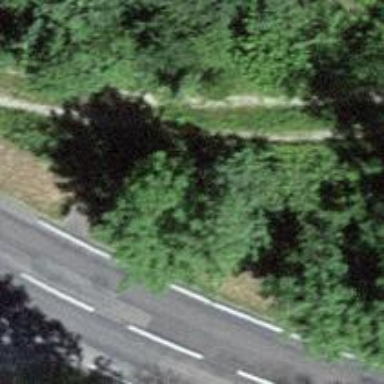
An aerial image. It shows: Gravel track with grade3 tracktype suitable for forestry vehicles.